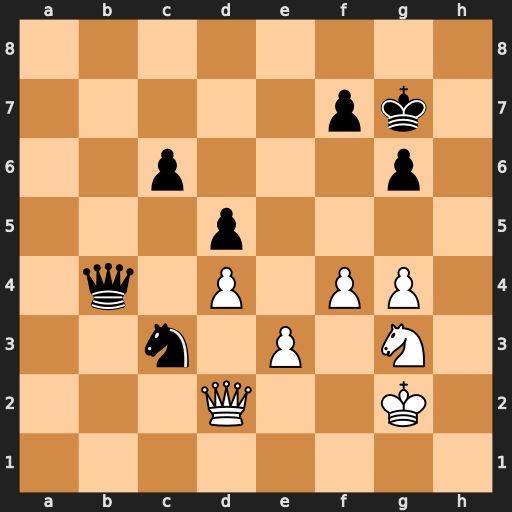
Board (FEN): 8/5pk1/2p3p1/3p4/1q1P1PP1/2n1P1N1/3Q2K1/8
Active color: w
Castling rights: -
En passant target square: -
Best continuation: Ne2 Na2 Qxa2